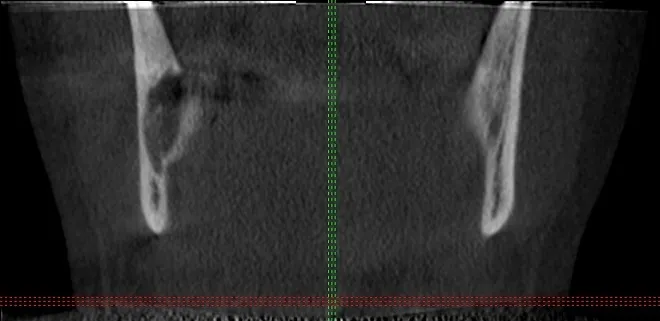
Cone beam computed tomography (CBCT) image of the lesion.
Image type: radiology (ct)